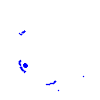
Particle: electron